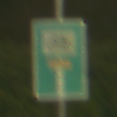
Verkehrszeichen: SackgasseRadverkehrDurchlaessig
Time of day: Night
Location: Outdoor (Urban)
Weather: PartlyCloudy
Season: NotSpecified
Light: Artificial